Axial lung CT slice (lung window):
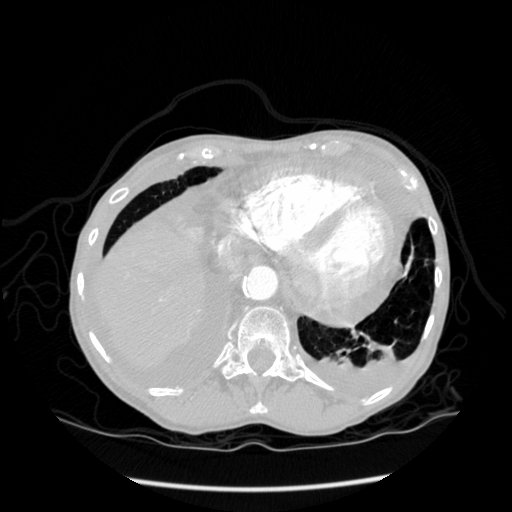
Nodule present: no